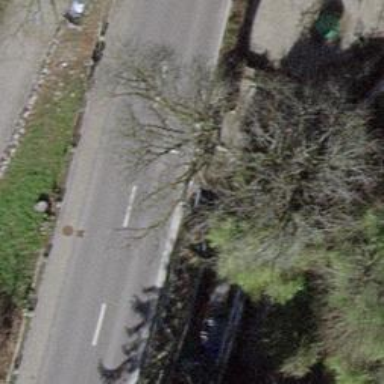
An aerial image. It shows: Cycle barrier.